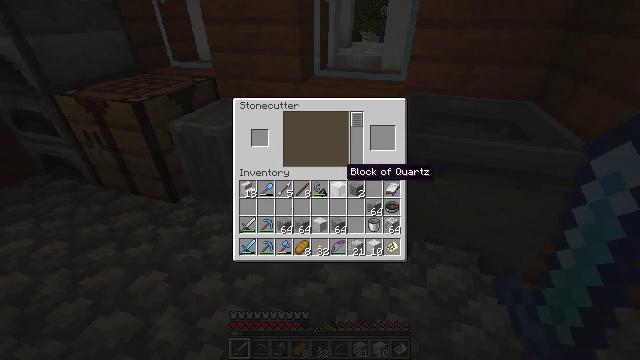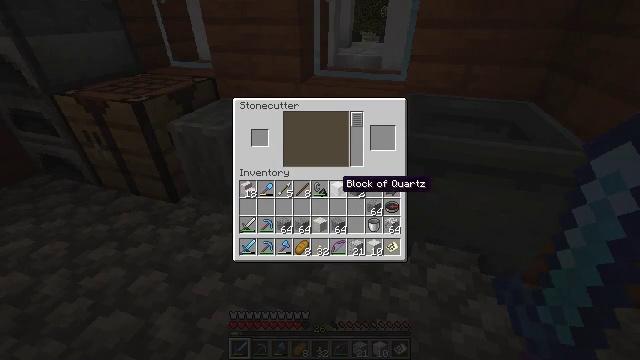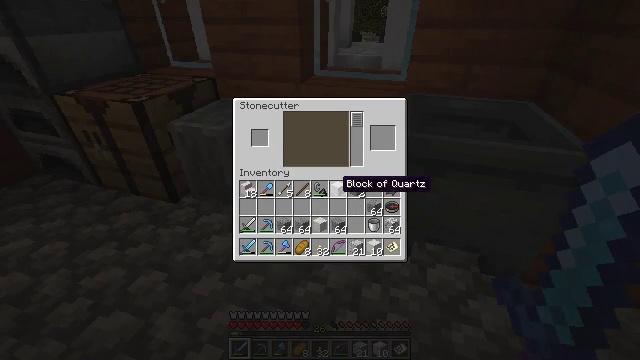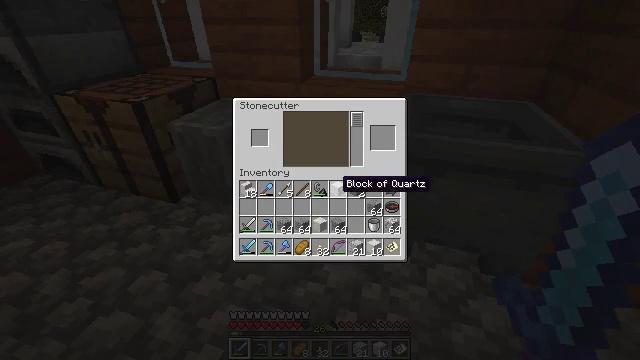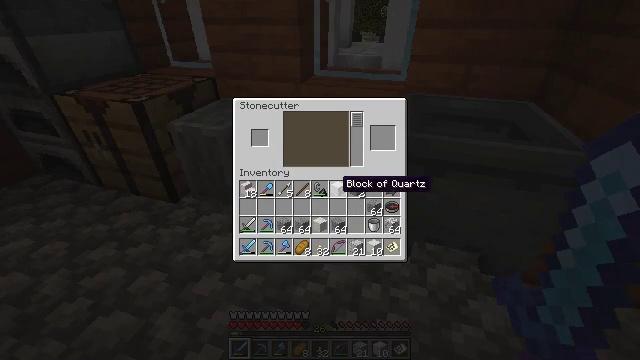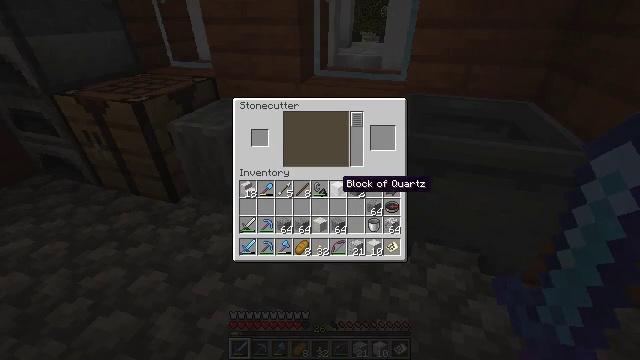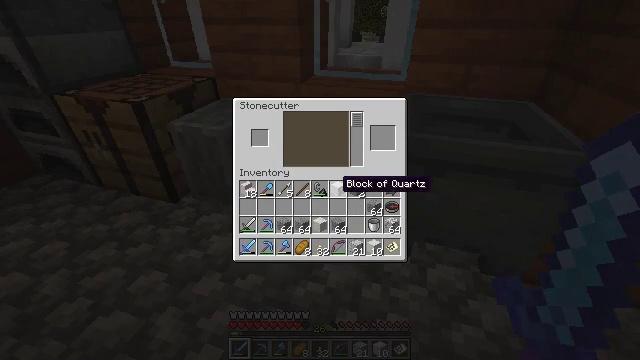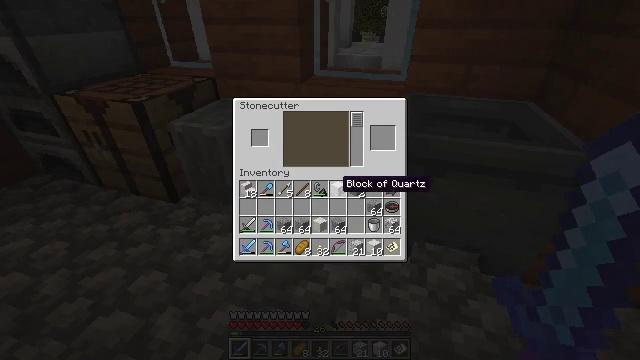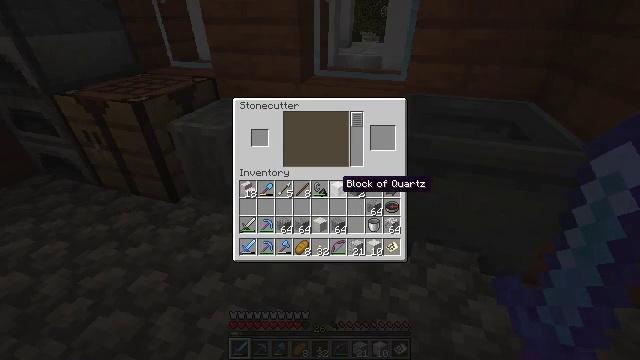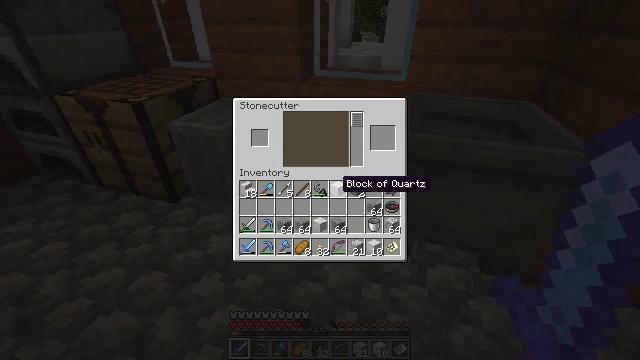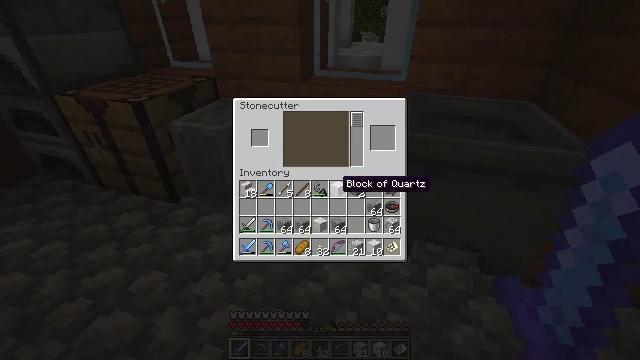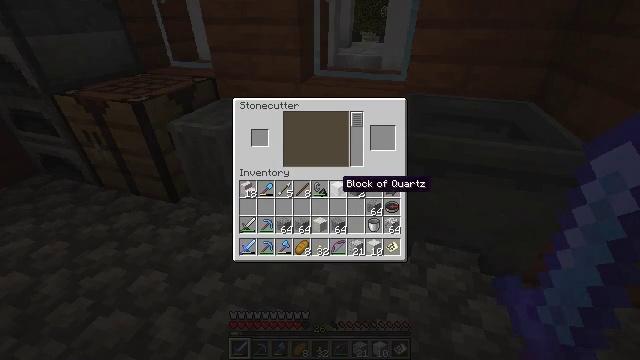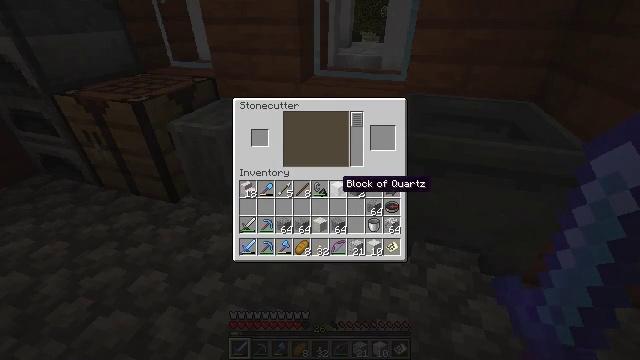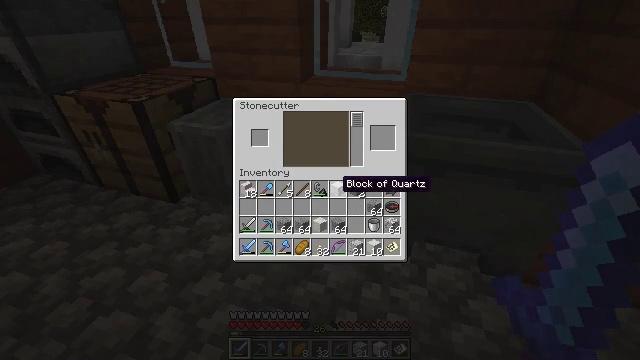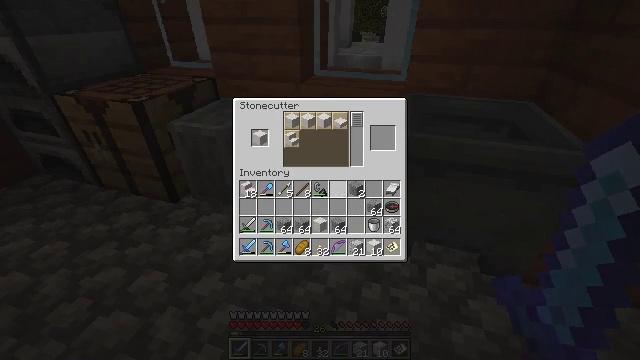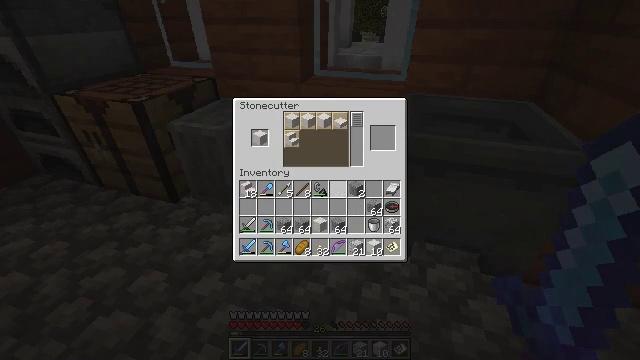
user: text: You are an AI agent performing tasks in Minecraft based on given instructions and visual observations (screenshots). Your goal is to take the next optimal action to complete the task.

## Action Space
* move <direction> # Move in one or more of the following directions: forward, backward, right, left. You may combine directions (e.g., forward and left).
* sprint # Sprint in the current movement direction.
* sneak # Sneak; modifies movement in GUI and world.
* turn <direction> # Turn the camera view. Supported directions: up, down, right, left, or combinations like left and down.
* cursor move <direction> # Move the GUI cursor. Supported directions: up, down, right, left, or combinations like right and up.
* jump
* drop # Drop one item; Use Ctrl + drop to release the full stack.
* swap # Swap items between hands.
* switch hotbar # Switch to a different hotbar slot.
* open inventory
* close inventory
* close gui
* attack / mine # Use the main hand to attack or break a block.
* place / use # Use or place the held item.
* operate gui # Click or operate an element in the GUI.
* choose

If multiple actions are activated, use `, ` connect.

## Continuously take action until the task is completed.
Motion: motion action
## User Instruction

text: Extract the quartz pillar from a building.
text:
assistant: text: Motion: cursor move down
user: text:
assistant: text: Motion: sneak
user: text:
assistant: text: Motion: sneak
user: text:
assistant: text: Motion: sneak
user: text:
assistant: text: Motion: sneak
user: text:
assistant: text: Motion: sneak
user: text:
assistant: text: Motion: sneak
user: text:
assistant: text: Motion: sneak
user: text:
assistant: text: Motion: sneak
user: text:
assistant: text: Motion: sneak
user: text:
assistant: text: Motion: sneak
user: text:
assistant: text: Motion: sneak
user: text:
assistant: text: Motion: sneak
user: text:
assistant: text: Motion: sneak, operate gui
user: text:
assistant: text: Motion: sneak, operate gui
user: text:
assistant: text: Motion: sneak, operate gui
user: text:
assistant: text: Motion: sneak
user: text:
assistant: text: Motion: sneak
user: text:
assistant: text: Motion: sneak, cursor move right and up
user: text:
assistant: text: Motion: sneak, cursor move right and up
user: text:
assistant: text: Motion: no_op
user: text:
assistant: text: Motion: no_op
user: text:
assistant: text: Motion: no_op
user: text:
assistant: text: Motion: cursor move left
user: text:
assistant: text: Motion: no_op
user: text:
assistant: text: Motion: no_op
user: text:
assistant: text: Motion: cursor move left and up
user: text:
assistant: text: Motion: cursor move left
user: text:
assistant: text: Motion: no_op
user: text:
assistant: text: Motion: no_op